Question: I really cannot figure out why, but I am only able to get ellipsize working on 'maxLines=2' and more. I am displaying a few words of description and then a long string with no spaces.
This is how the TextView looks like:
'''
<TextView android:layout_width="wrap_content" android:layout_height="wrap_content"
android:layout_gravity="center"
android:textColor="#757575"
android:text="@string/gcm_not_registered"
android:maxLines="1"
android:ellipsize="end"
android:id="@+id/login_gcmRegistrationTextView"/>
'''
I then programatically set a text to it, but depending on the maxLines limitation, I get two different results:

The only thing that changed was the 'maxLines', why isn't the line filled in the first picture as well?
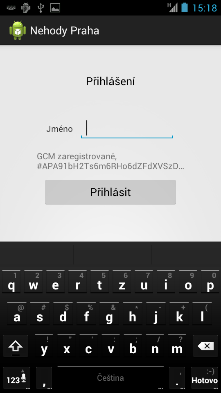
Answer: There are two ways to fix it:
1. Try to change android:ellipsize="end" attribute to android:ellipsize="marquee".
2. Try to remove android:maxLines="1" android:ellipsize="end" attributes and add android:singleLine="true" attribute.